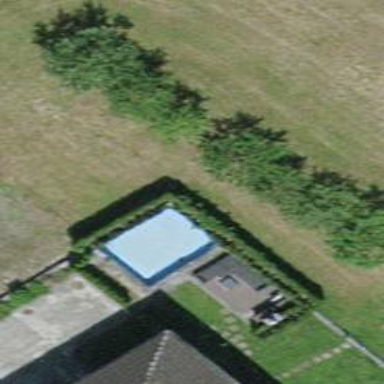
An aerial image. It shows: Hedge acting as barrier.